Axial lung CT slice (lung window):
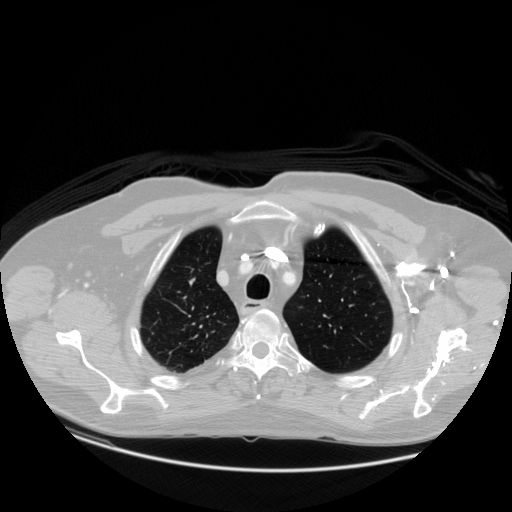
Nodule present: no